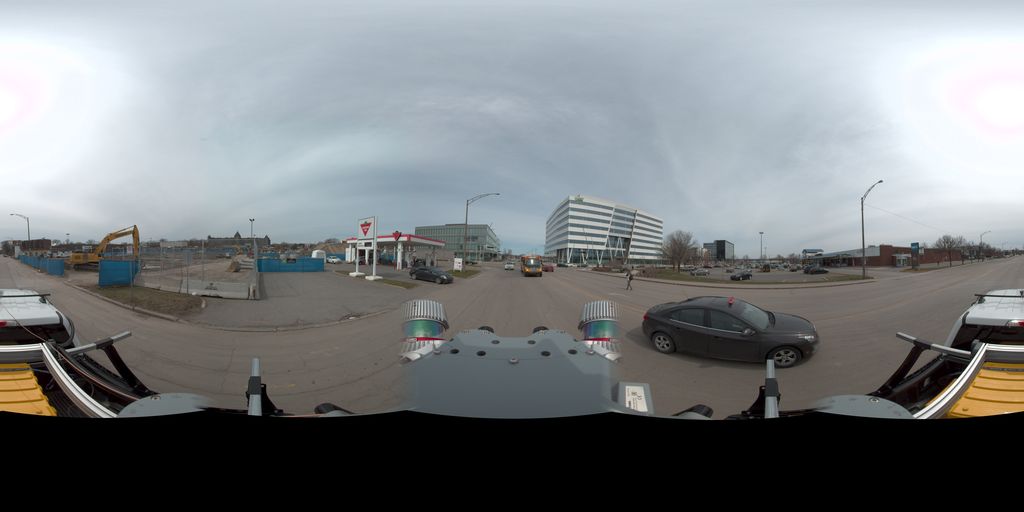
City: quebec_city